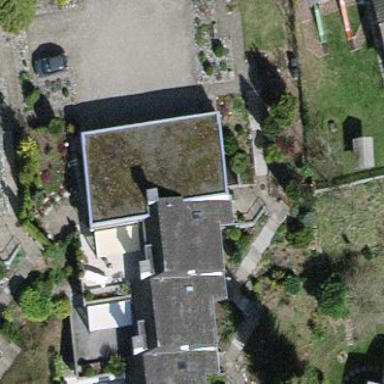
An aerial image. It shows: Terrace building.